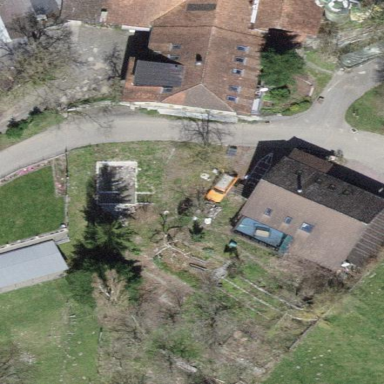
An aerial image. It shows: Simple and straightforward house.